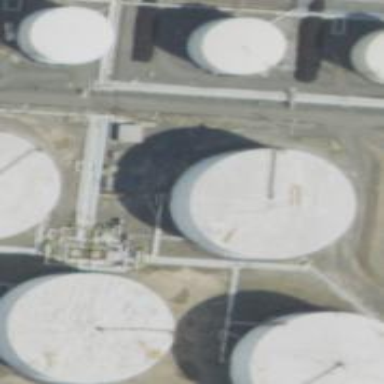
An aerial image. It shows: Storage tank that is man-made.